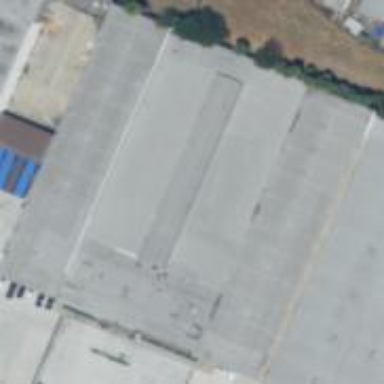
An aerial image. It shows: Warehouse.